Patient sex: M
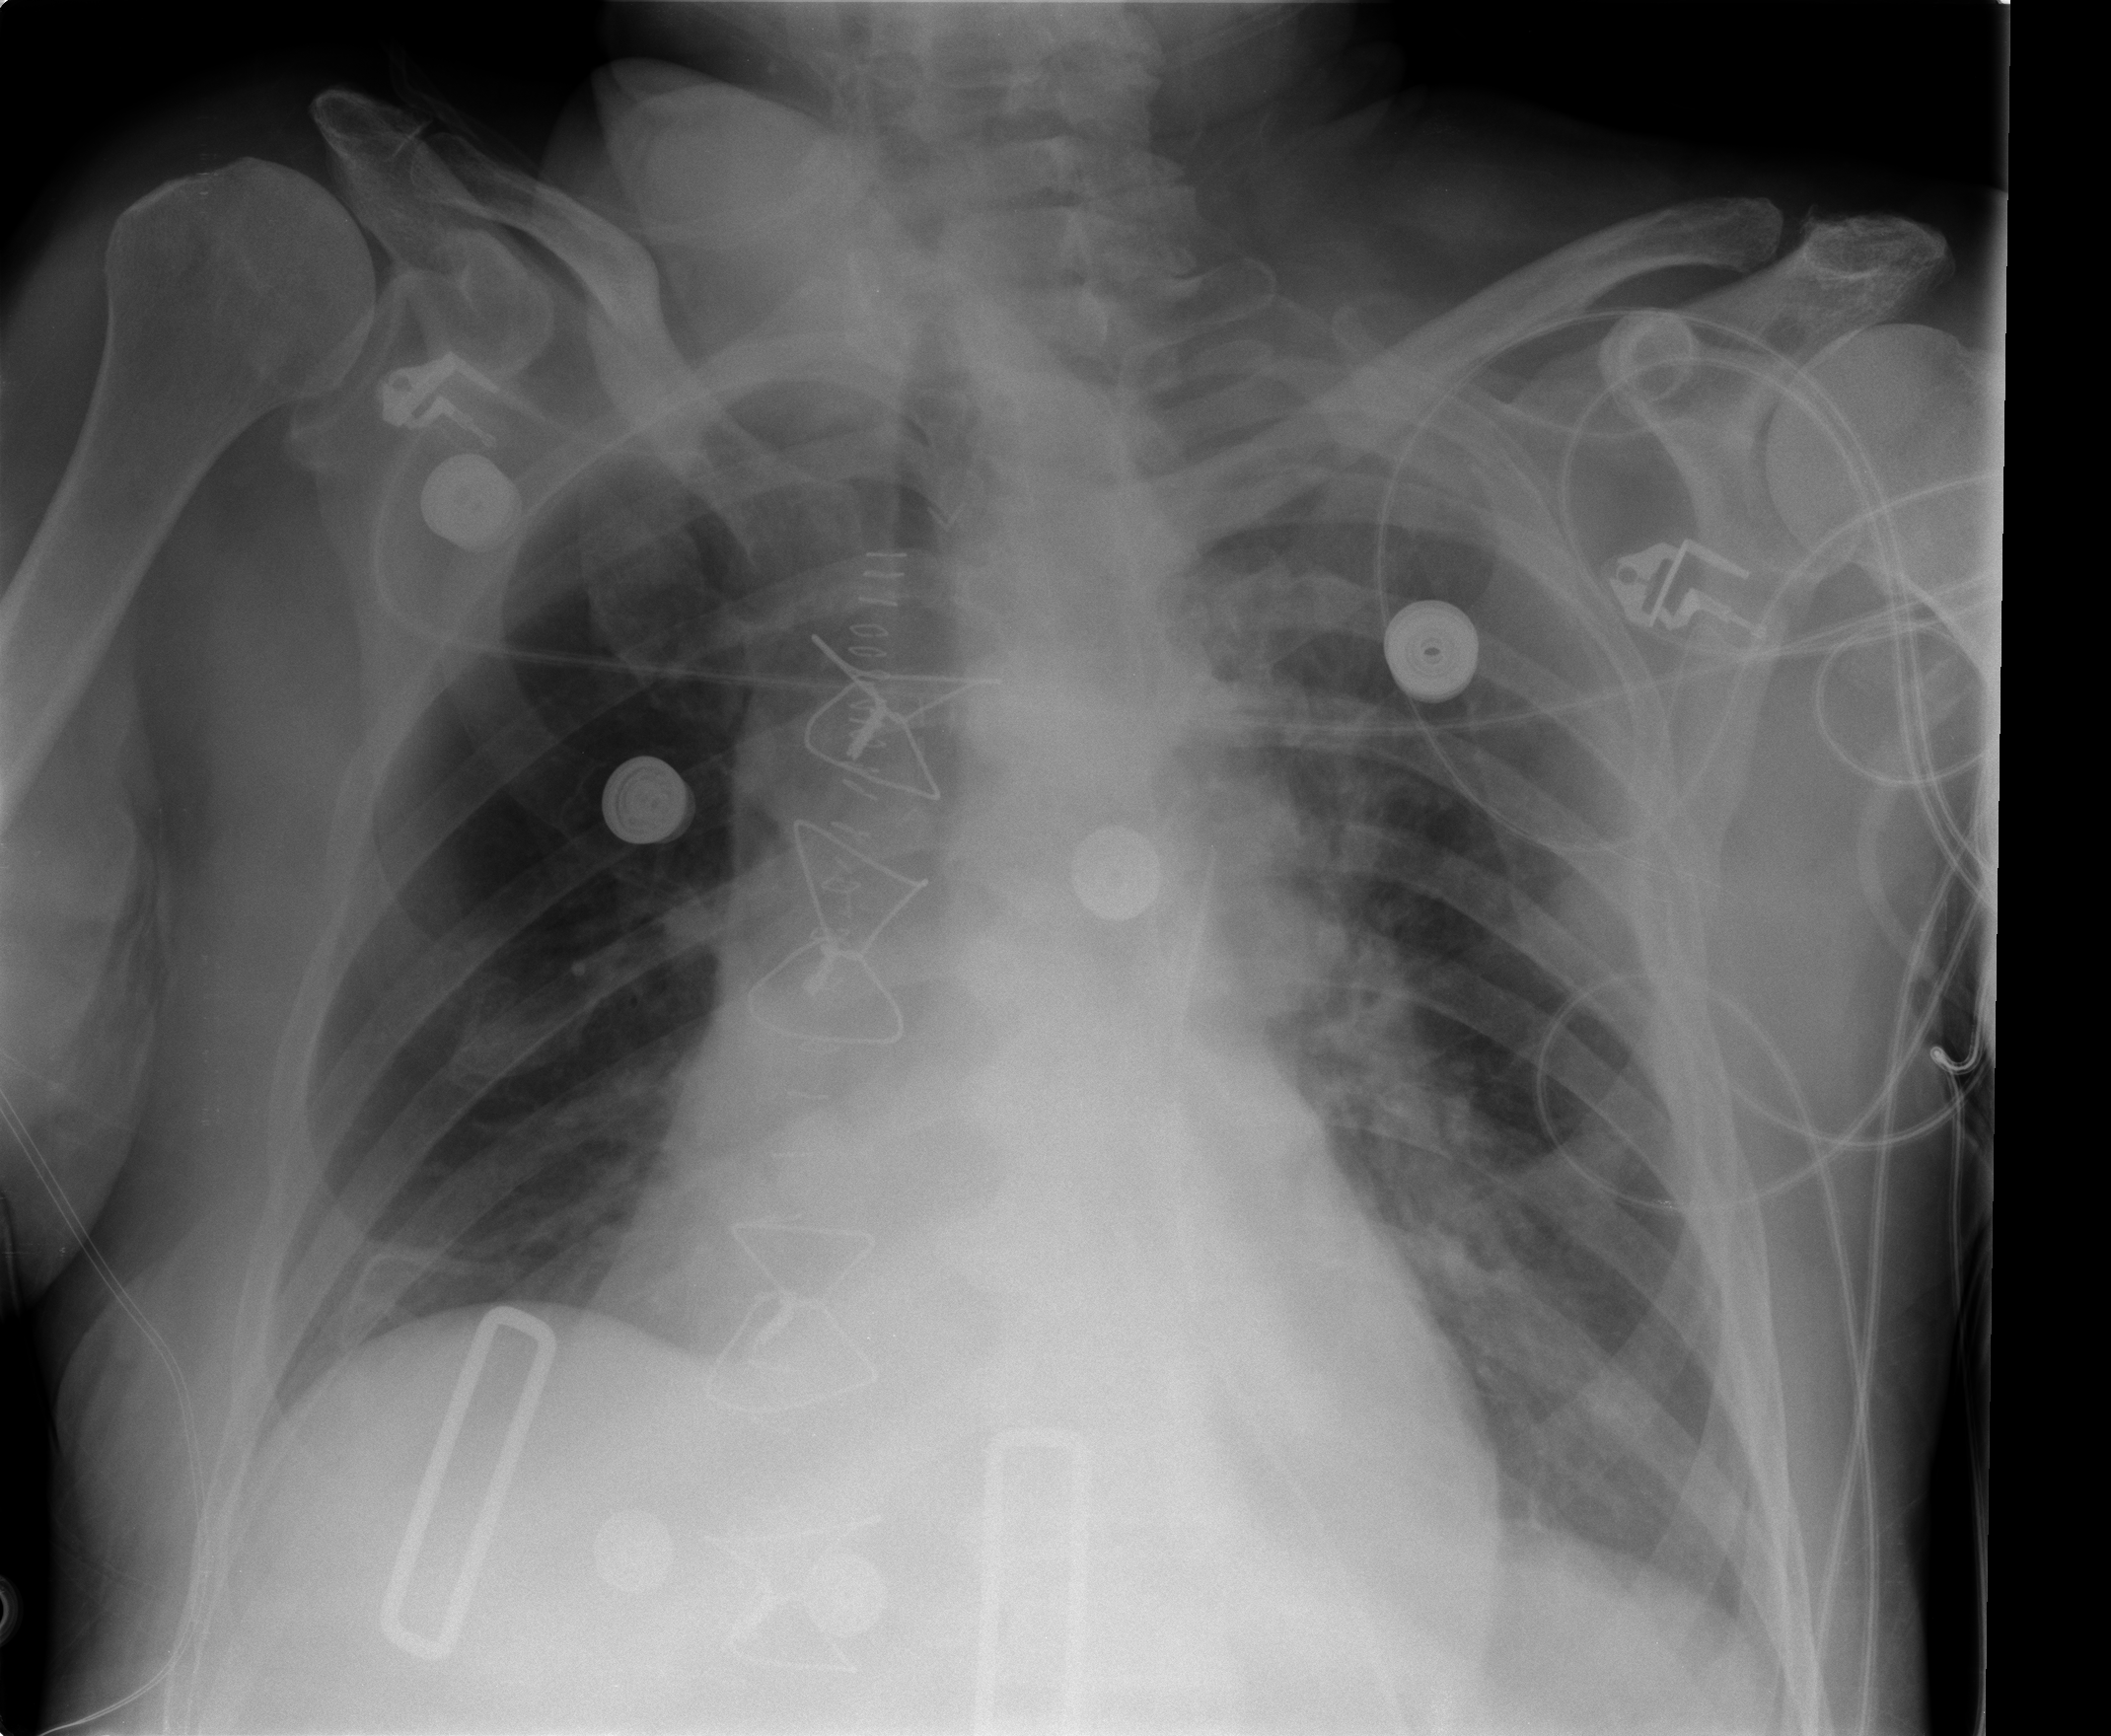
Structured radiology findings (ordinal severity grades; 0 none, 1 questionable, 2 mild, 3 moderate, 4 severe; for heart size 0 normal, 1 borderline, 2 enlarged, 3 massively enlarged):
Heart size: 1
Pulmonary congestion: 2
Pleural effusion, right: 0
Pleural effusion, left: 0
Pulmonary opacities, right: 0
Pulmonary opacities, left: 2
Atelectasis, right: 0
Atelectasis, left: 2